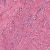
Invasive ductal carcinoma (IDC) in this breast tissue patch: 0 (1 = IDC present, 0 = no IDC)